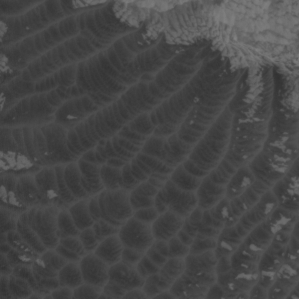
Label: non_frost